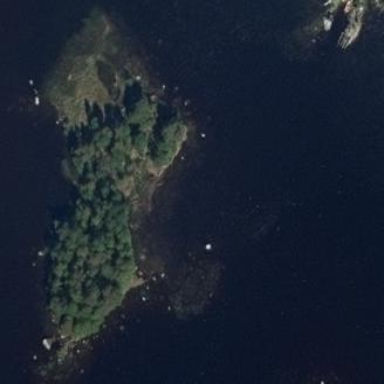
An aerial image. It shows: Islet covered in needle-leaved woodland.